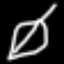
Label: leaf